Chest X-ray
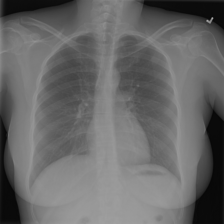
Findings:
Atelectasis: negative
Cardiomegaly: negative
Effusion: negative
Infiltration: negative
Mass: negative
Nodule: negative
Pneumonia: negative
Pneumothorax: negative
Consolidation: negative
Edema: negative
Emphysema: negative
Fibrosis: negative
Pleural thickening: negative
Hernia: negative